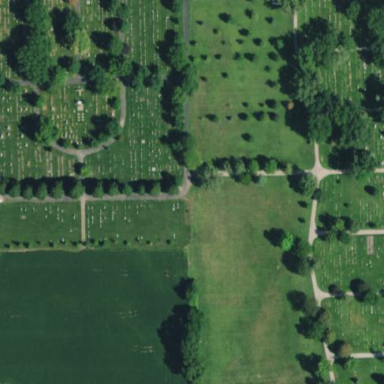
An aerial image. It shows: Cemetery.